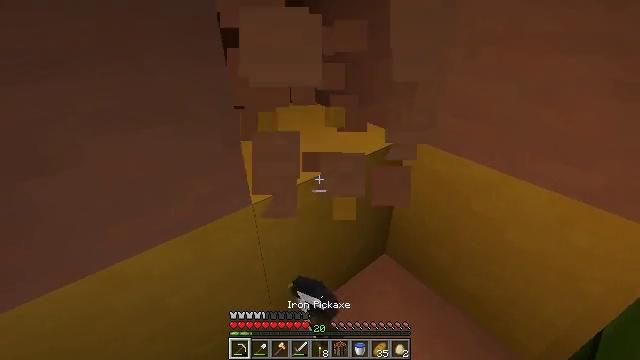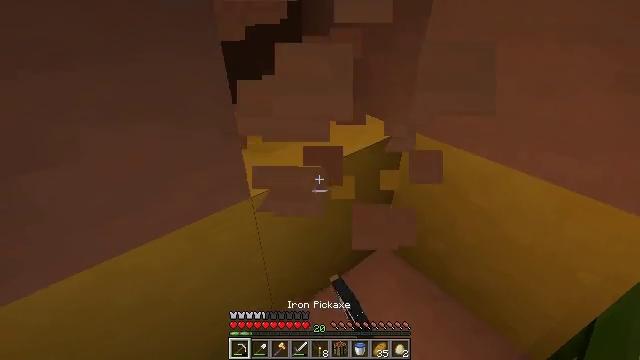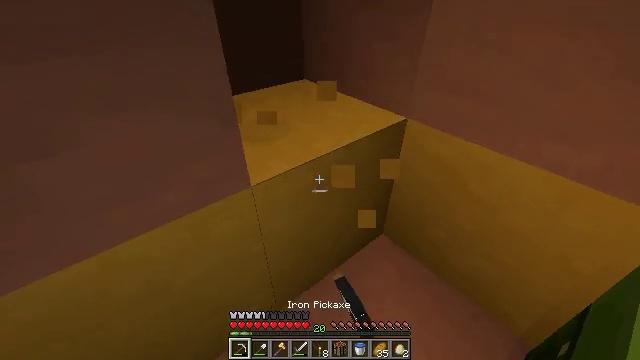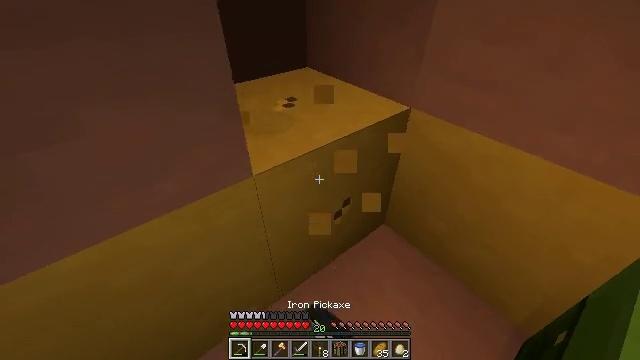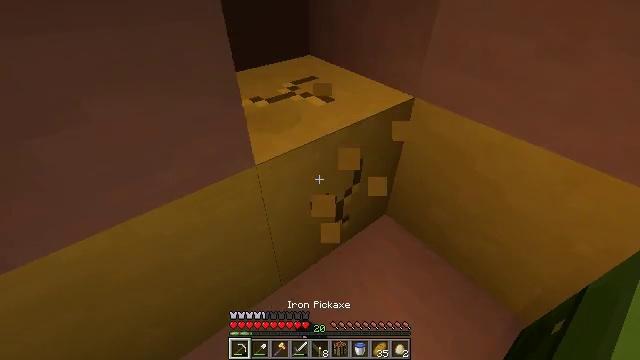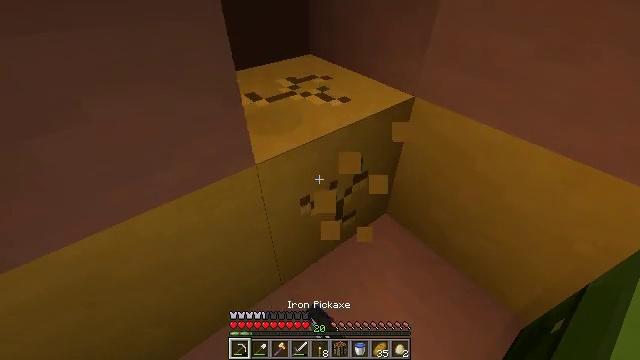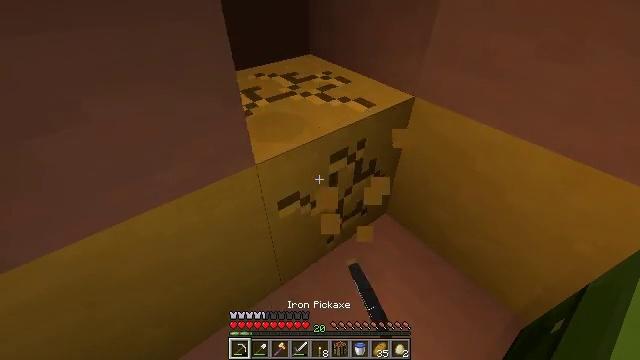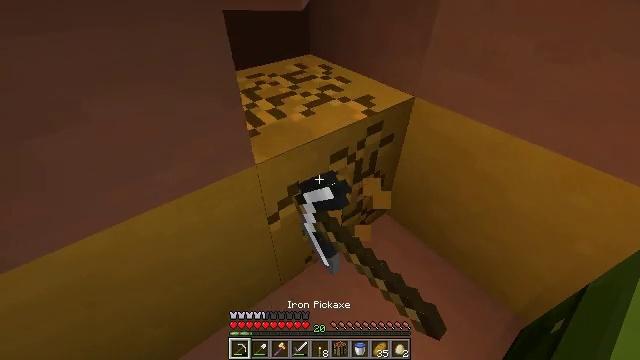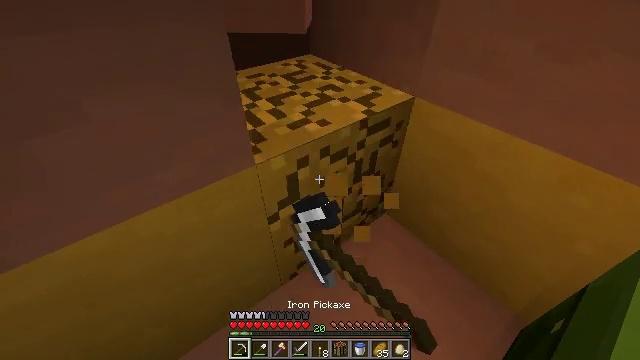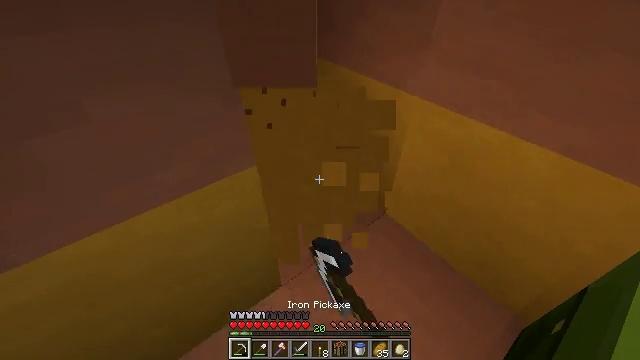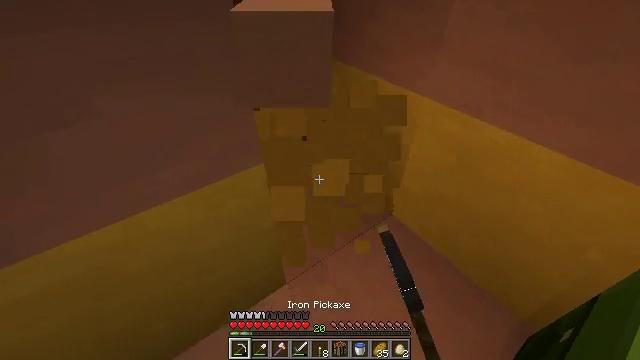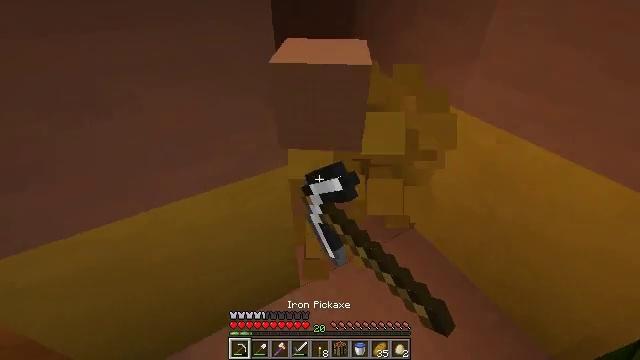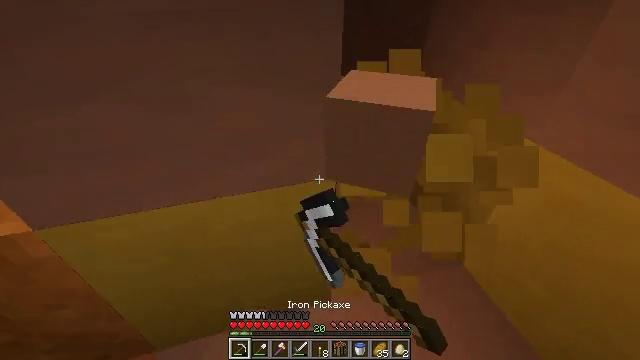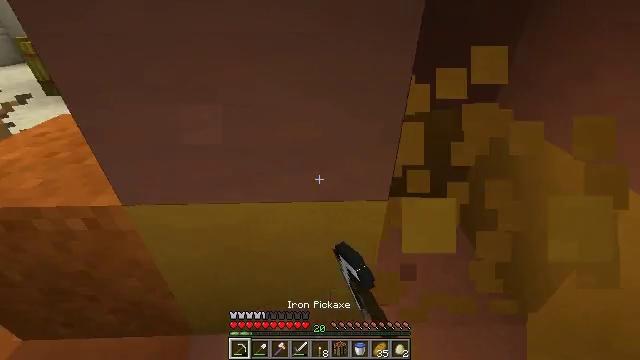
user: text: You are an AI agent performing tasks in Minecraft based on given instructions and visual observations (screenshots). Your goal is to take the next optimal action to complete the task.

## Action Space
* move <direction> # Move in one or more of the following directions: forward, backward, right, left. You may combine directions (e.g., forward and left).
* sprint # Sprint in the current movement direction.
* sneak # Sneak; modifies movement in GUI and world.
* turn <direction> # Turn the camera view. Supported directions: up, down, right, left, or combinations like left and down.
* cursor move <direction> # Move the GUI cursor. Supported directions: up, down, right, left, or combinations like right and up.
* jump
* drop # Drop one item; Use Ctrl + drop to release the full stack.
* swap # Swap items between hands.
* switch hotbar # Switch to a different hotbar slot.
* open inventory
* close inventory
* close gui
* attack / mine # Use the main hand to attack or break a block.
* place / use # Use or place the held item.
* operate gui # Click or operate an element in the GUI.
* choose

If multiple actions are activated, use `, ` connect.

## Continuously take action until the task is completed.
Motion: motion action
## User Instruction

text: Harvest yellow terracotta for crafting.
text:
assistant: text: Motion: turn down, attack / mine
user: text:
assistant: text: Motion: turn down, attack / mine
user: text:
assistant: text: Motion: turn down, attack / mine
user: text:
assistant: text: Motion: turn down, attack / mine
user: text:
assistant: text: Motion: attack / mine
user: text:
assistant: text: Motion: attack / mine
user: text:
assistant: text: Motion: attack / mine
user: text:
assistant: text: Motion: attack / mine
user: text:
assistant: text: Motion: attack / mine
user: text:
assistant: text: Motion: turn left, attack / mine
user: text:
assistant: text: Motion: turn left and up, attack / mine
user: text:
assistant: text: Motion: turn left and up, attack / mine
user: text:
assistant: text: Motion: turn left and up, attack / mine
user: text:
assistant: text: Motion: attack / mine